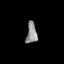
Tissue: skin
Cell type: Epithelial cells
Senescence score: 0.219
Nuclear area (px): 227
Mean DAPI intensity: 140.04